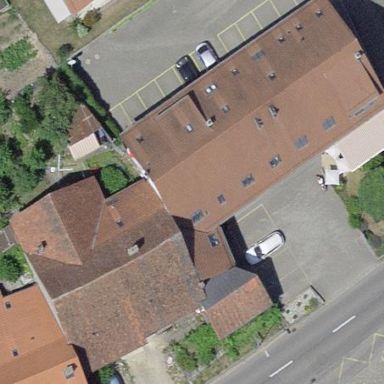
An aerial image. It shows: Building with tile roof.